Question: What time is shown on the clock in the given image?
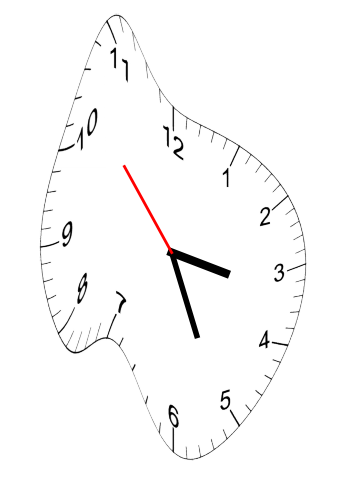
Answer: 03:25:53